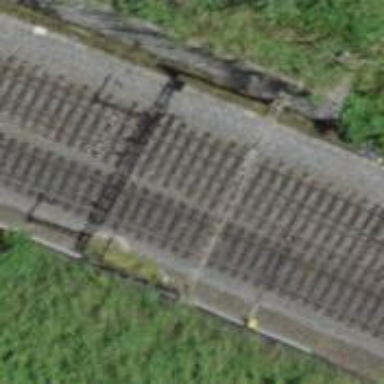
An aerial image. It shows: Railway track with contact lines for electrification.